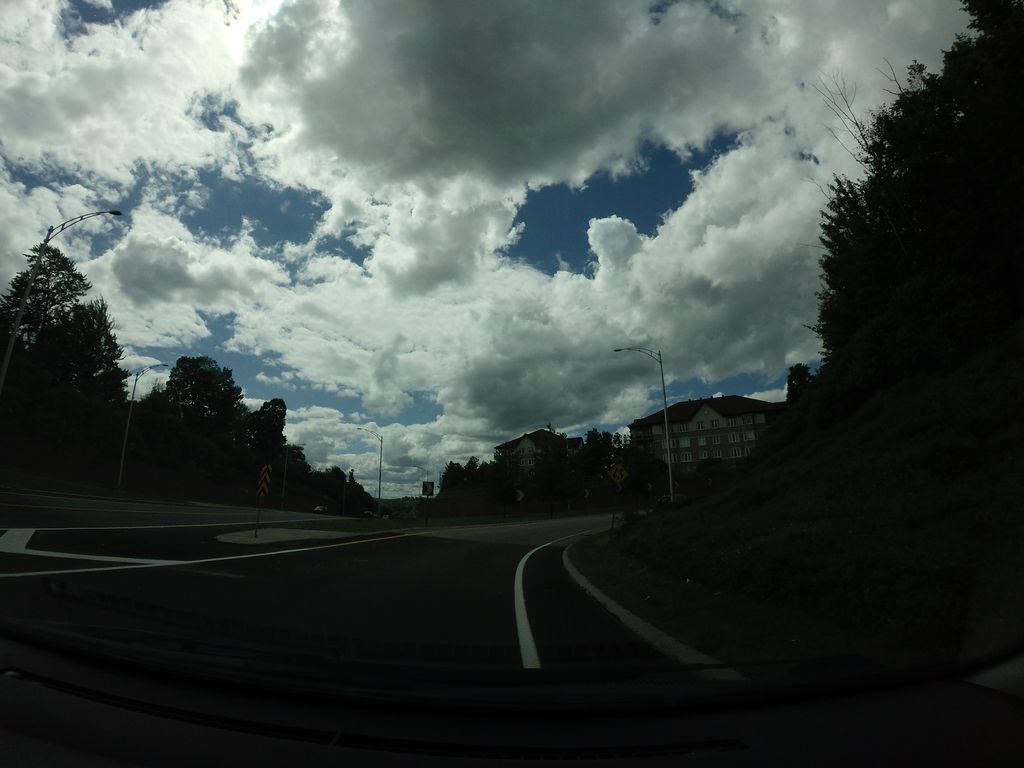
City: ottawa-gatineau